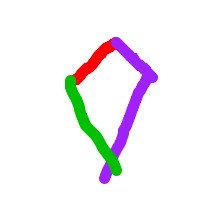
Shape: kite